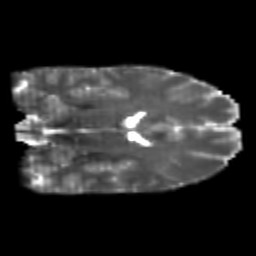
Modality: T2w
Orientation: coronal
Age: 22
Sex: male
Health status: healthy
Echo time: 0.074 s